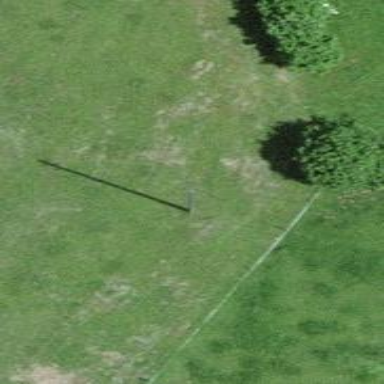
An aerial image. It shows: Minor power line.